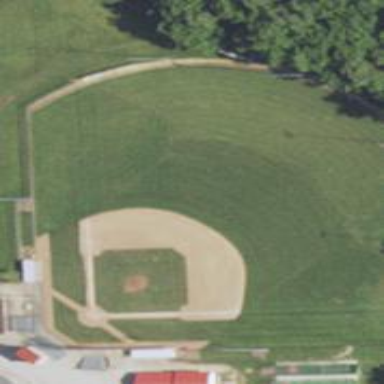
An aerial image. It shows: Baseball pitch for leisure land.